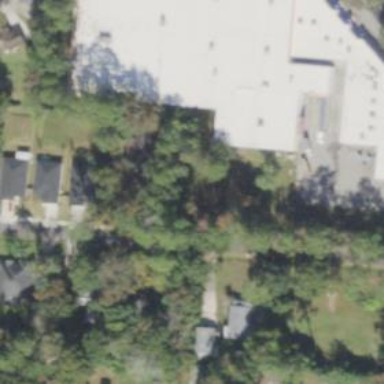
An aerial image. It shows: Commercial building.